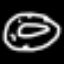
Label: donut